Aerial crown-view tile of a tropical tree (Barro Colorado Island, Panama), acquired 20250512:
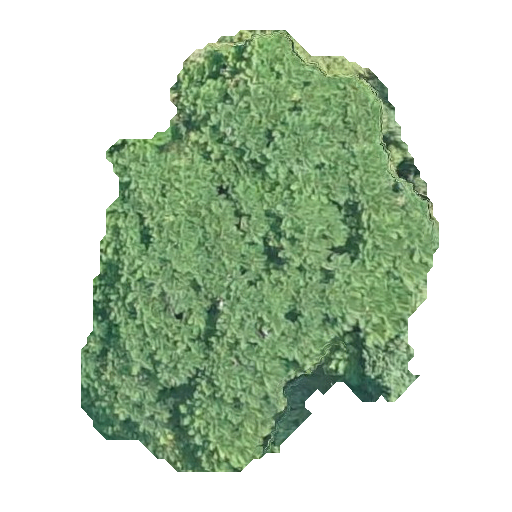
Species: Jacaranda copaia
GBIF accepted scientific name: Jacaranda copaia
Crown area: 165.681 m²